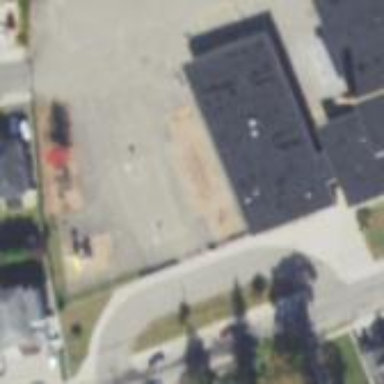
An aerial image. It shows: Asphalt schoolyard.